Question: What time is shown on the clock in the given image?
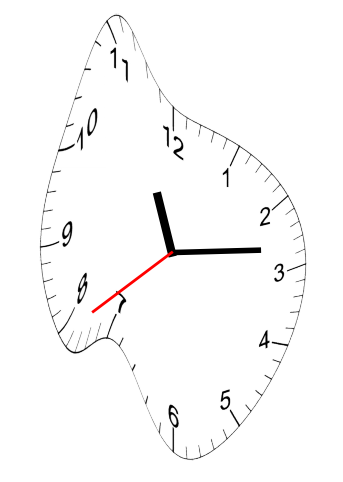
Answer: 11:13:39